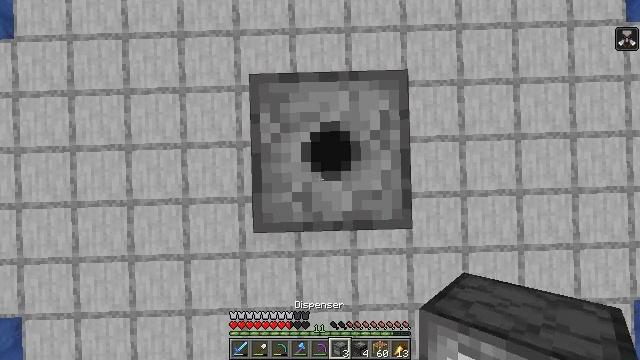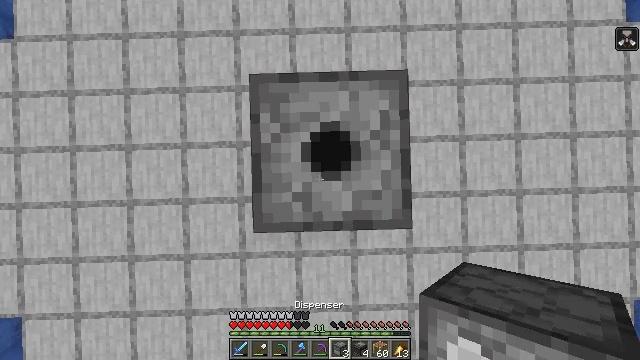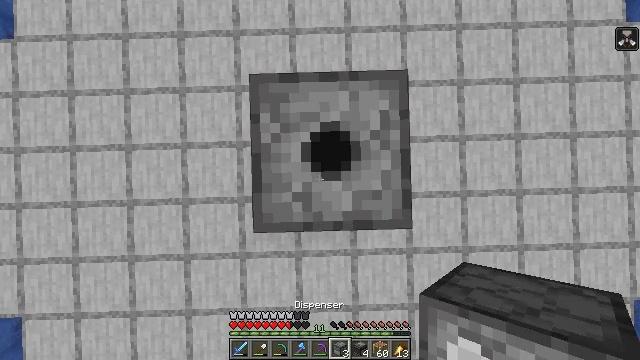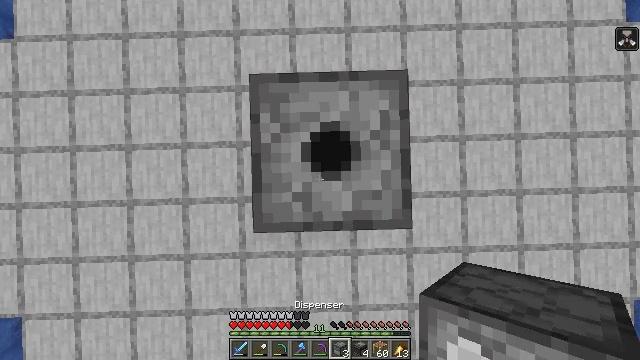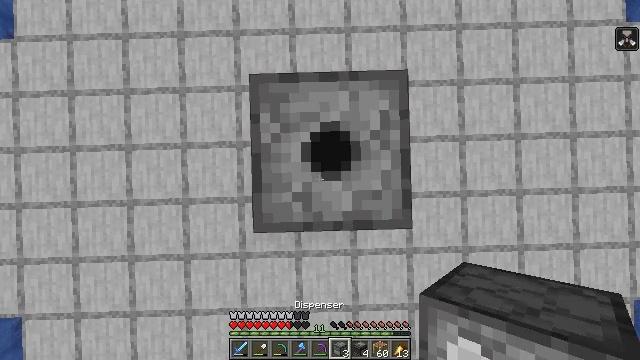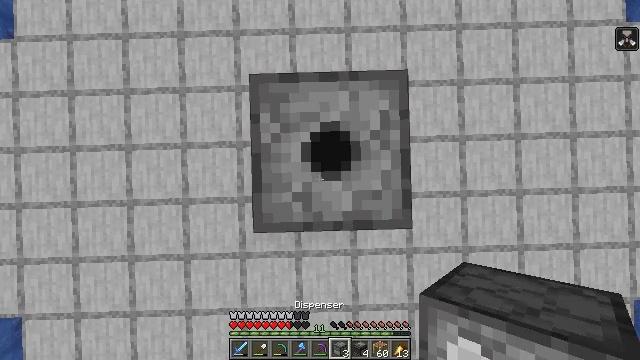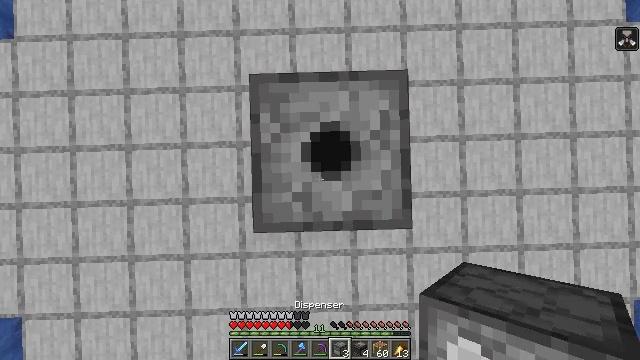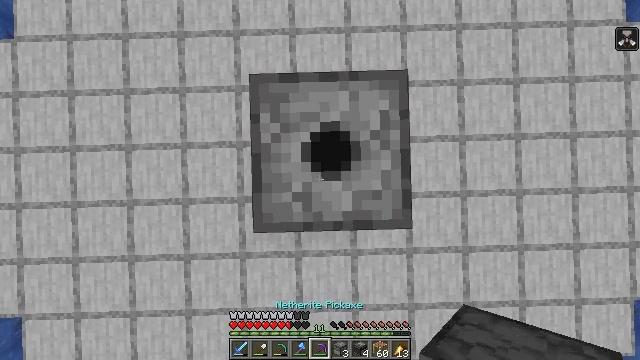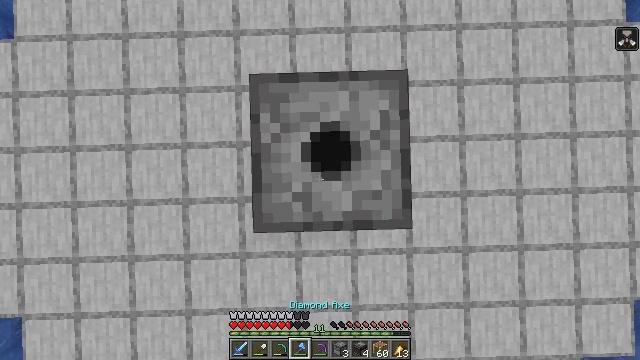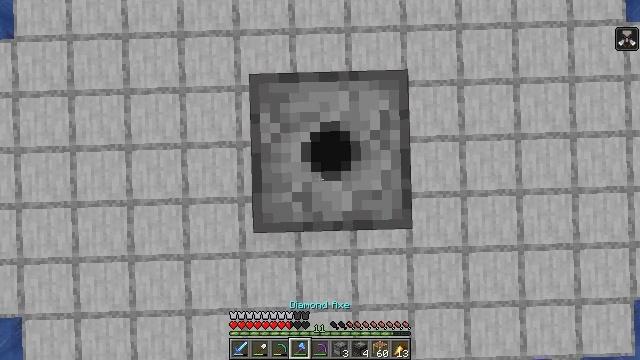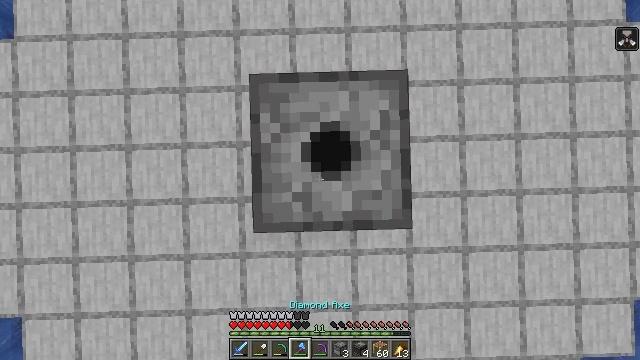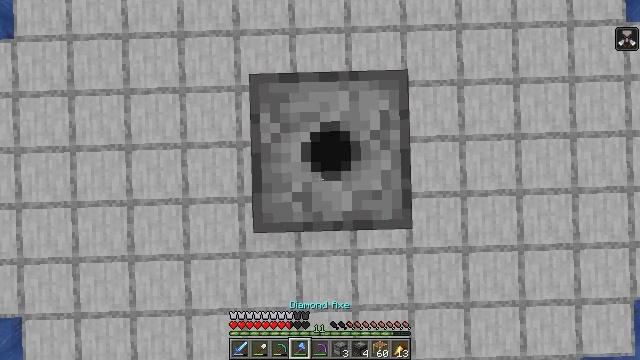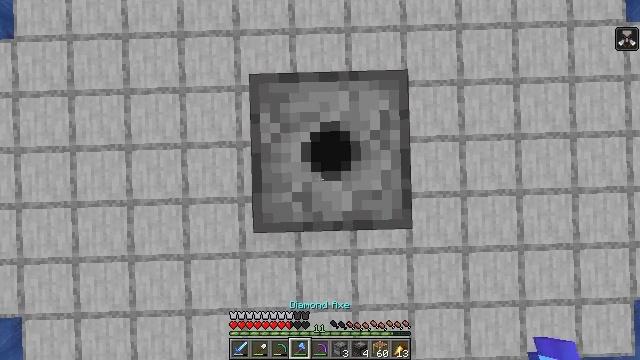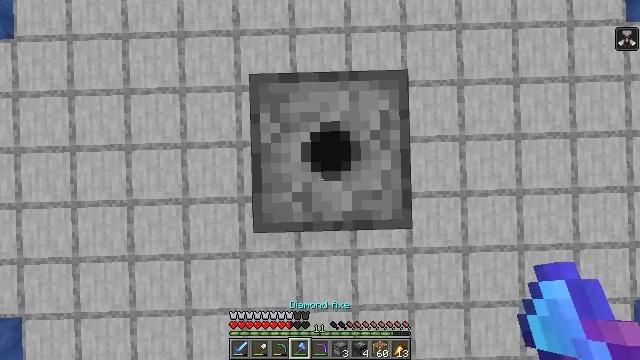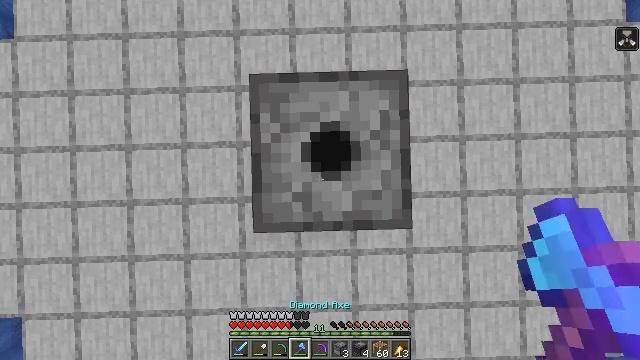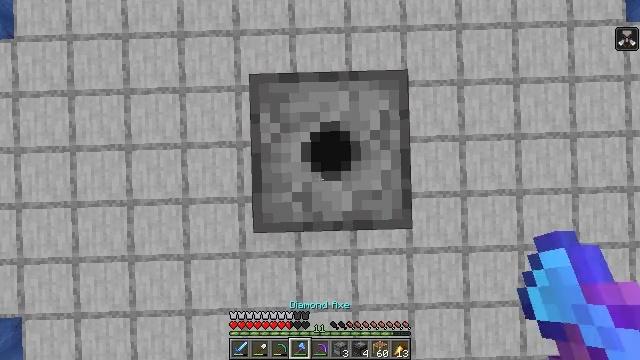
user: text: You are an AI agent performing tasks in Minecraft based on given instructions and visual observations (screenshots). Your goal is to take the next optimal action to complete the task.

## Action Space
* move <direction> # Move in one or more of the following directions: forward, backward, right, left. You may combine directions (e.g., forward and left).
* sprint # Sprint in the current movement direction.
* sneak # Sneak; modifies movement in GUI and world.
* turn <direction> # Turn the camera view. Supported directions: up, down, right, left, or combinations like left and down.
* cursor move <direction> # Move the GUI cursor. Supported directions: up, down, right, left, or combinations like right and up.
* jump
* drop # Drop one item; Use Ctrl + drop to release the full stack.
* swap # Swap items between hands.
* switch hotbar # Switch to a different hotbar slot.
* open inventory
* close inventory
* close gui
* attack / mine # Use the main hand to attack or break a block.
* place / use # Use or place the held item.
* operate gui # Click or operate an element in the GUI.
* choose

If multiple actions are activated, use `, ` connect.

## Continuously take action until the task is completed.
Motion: motion action
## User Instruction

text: Destroy the dispenser to move it.
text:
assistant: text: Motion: no_op
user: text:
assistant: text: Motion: no_op
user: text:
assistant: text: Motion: no_op
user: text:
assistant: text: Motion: no_op
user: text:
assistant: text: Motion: no_op
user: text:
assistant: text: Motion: no_op
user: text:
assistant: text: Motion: no_op
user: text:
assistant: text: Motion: no_op
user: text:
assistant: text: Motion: no_op
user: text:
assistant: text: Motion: no_op
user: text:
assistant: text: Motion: no_op
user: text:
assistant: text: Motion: no_op
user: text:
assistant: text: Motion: no_op
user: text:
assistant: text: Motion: no_op
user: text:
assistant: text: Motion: no_op
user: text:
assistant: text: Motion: no_op
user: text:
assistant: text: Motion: no_op
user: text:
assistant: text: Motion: no_op
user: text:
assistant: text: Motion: no_op
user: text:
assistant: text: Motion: no_op
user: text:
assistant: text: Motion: no_op
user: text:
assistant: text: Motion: no_op
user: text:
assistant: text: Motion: no_op
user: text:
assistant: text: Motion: no_op
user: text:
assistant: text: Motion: attack / mine
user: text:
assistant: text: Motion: attack / mine
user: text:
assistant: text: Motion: attack / mine
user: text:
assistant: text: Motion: attack / mine
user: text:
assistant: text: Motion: attack / mine
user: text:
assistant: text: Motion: attack / mine